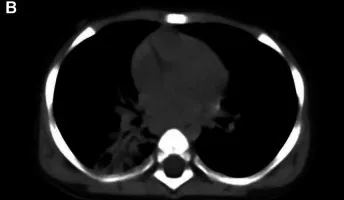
Chest CT scanning of the patient. CT mediastinal window on admission showed slight enlargement of bilateral hilar lymph nodes.
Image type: radiology (ct)